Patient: sex M, age 59
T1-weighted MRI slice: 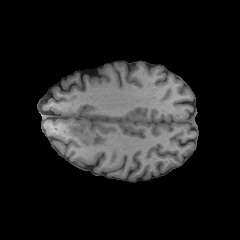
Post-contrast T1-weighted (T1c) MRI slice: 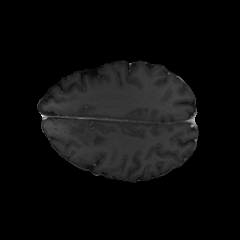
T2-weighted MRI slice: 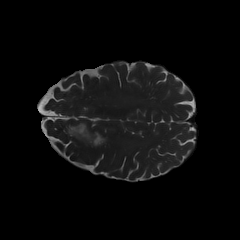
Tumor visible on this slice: yes
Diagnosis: Oligodendroglioma, IDH-mutant, 1p/19q-codeleted
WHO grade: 3